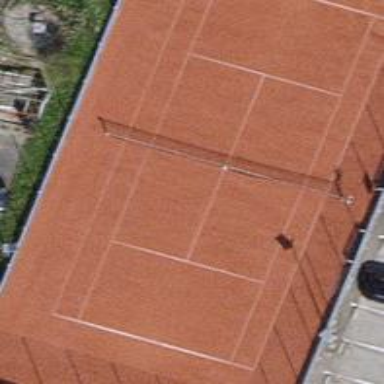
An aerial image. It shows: Tennis court with tartan surface.